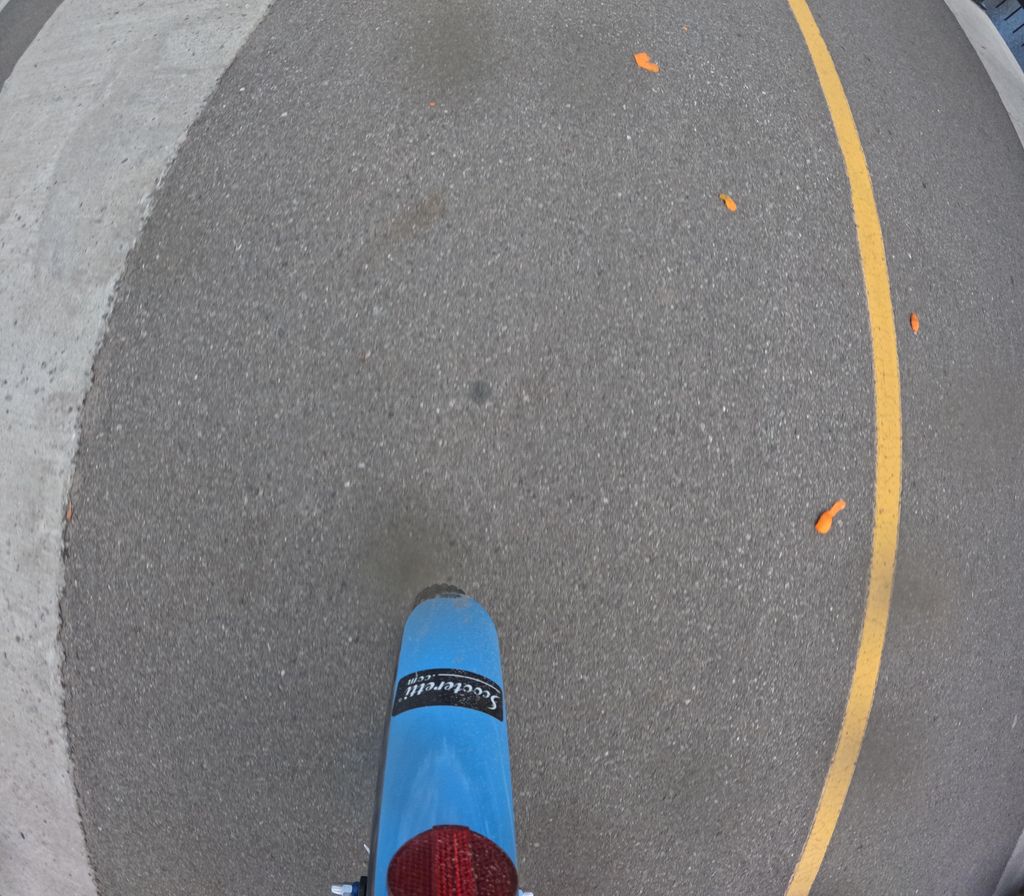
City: ottawa-gatineau